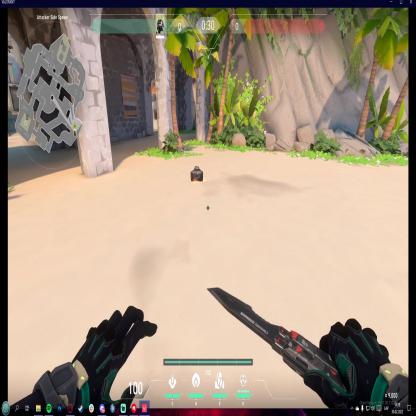
Label: dropped spike